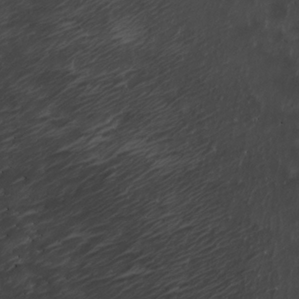
Label: non_frost